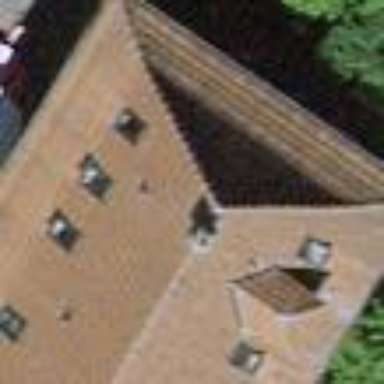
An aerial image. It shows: Residential building with hipped roof covered in maroon roof tiles. The roof is oriented across the building.